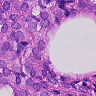
Metastatic tissue present: yes